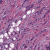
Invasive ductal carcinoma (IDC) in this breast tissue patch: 1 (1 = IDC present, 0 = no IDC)